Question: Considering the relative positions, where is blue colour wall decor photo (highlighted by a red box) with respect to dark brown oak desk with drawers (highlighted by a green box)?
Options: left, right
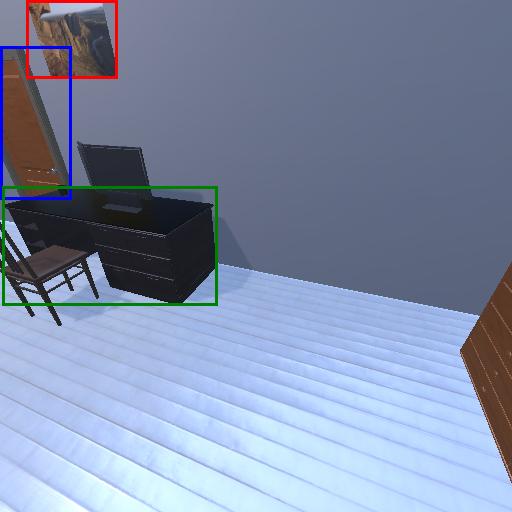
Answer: left